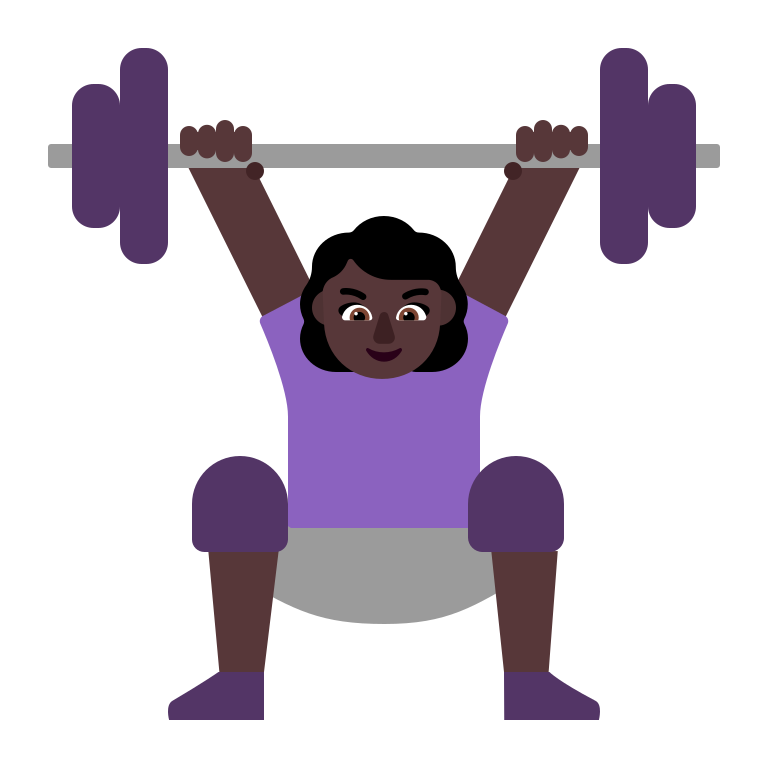
woman lifting weights flat dark